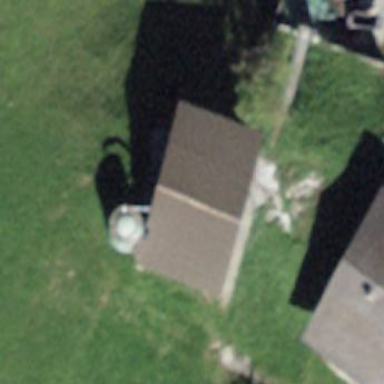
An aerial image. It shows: Shed.